Field crop: maize
Growth stage: 2
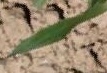
Species: maize